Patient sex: M
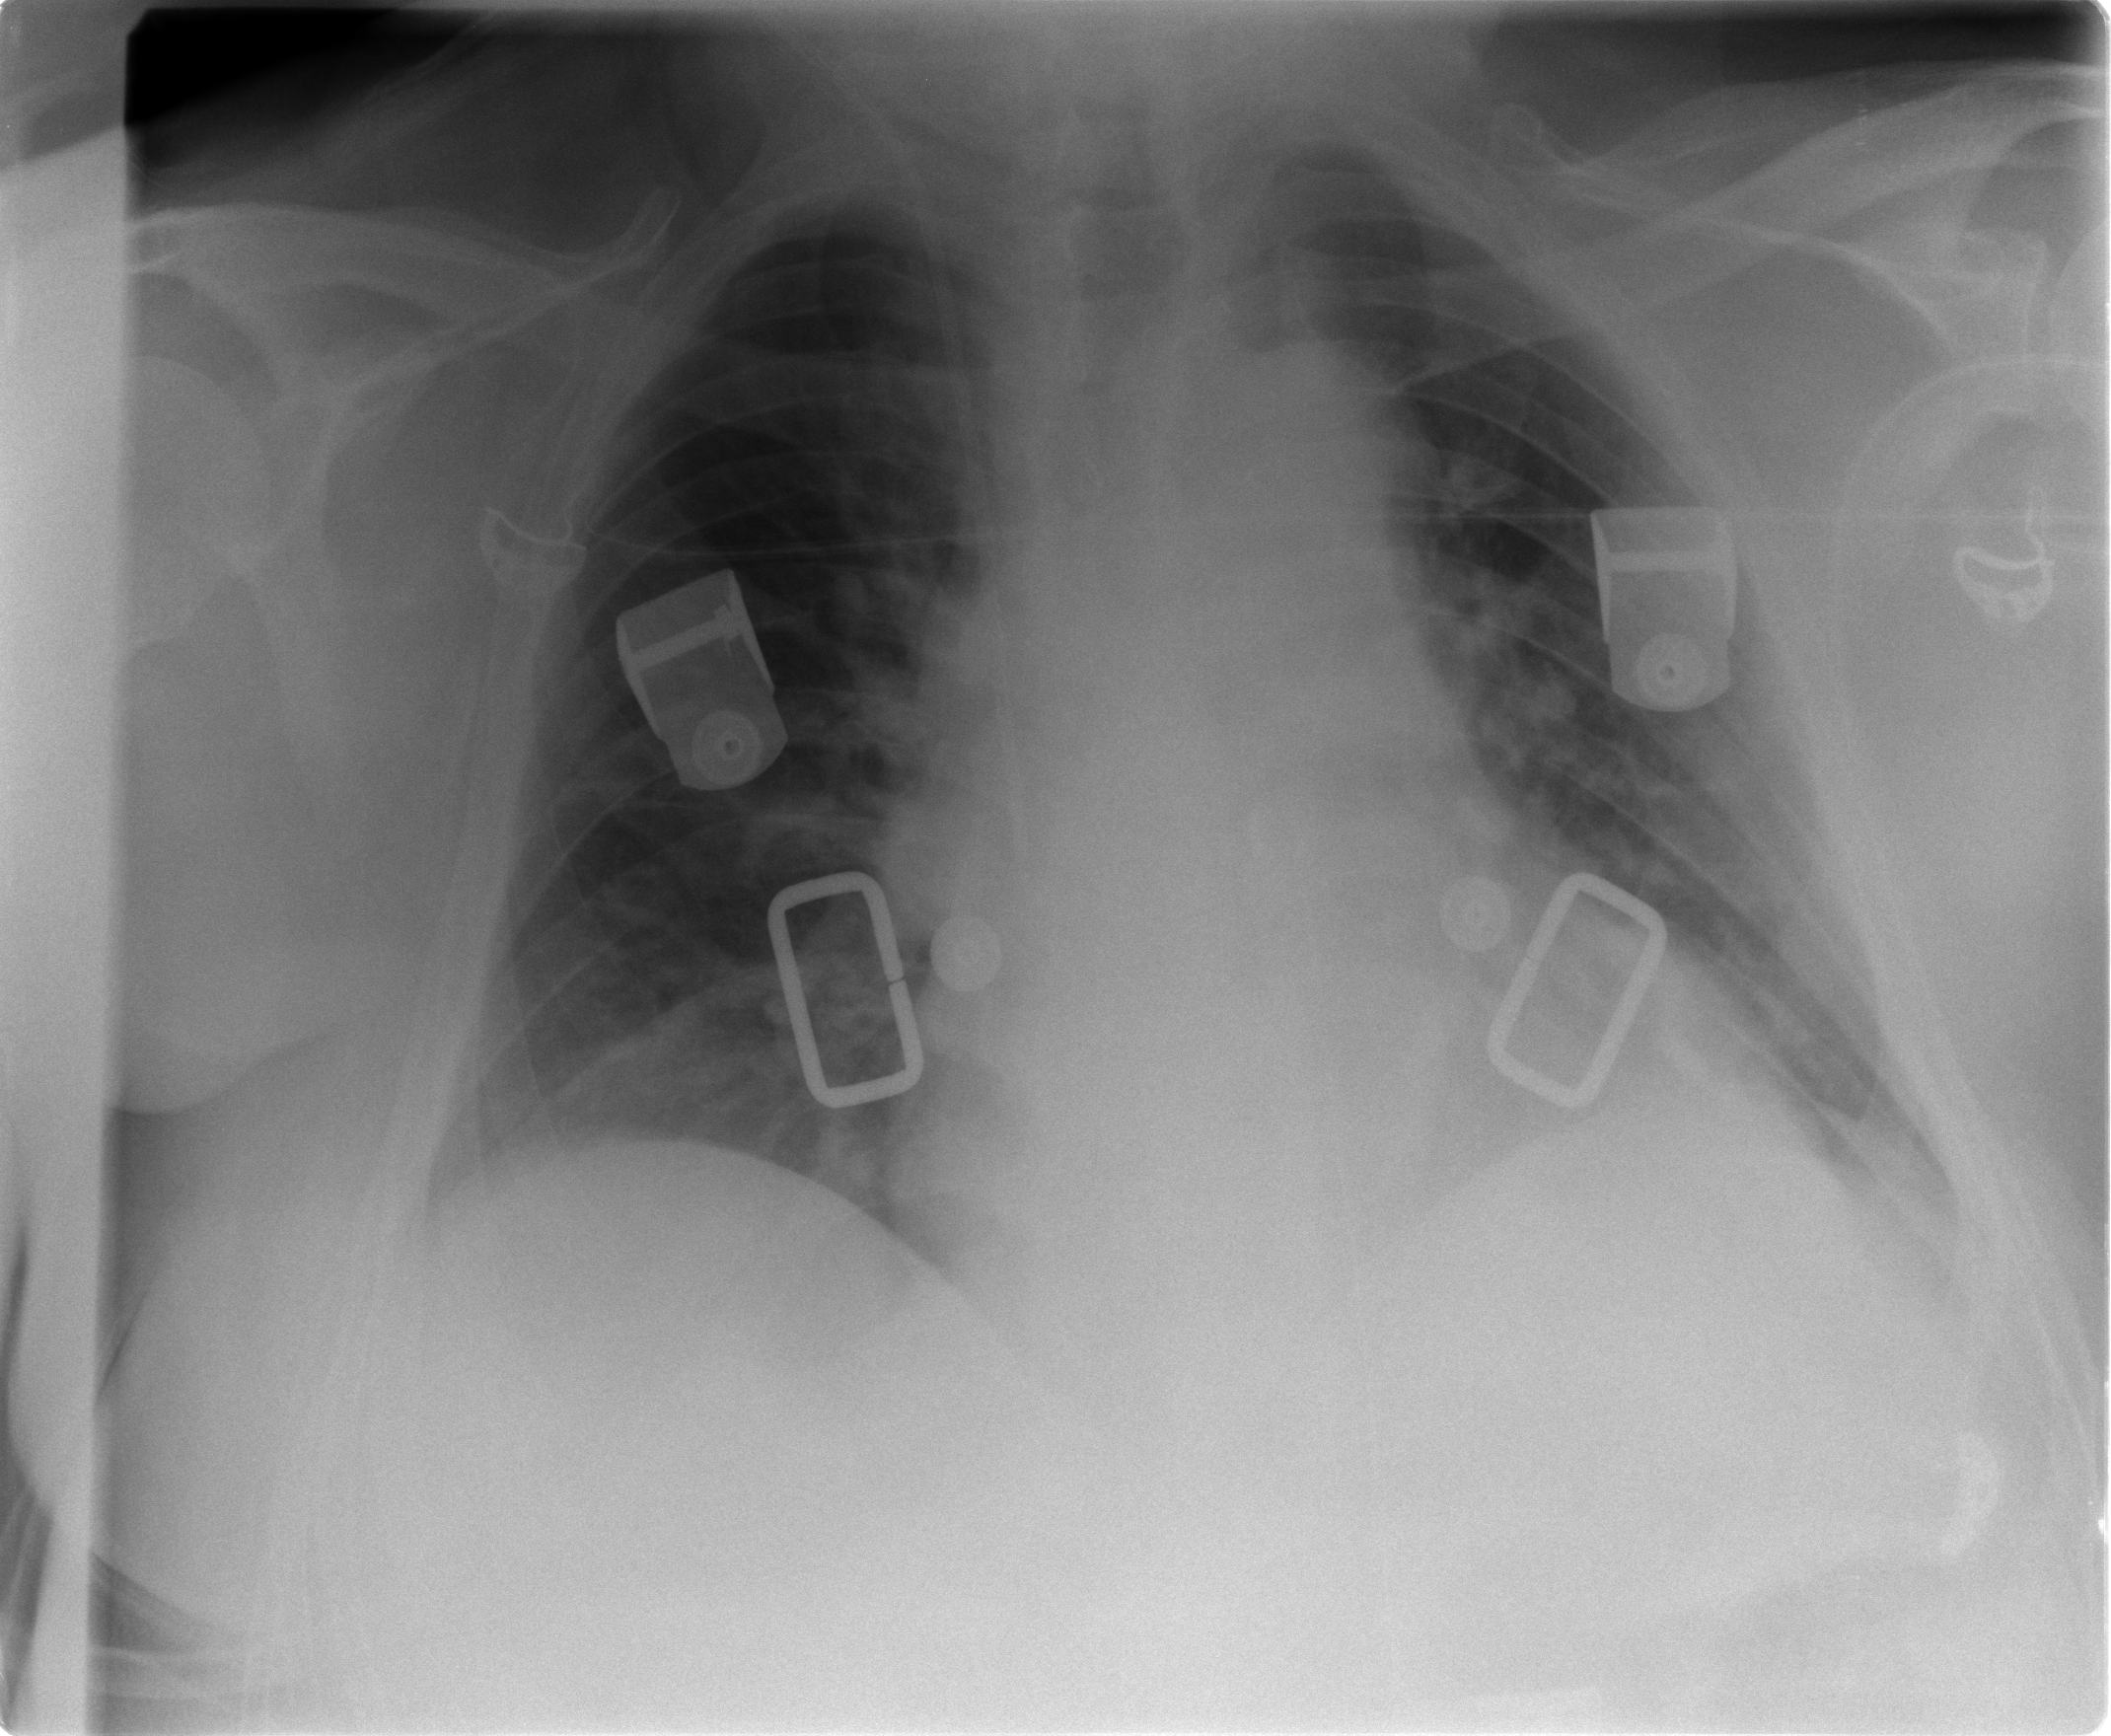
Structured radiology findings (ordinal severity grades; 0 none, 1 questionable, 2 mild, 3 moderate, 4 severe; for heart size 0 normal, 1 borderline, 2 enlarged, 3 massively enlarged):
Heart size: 2
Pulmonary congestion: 0
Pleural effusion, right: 0
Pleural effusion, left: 0
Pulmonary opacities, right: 0
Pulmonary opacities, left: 1
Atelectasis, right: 0
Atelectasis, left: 2